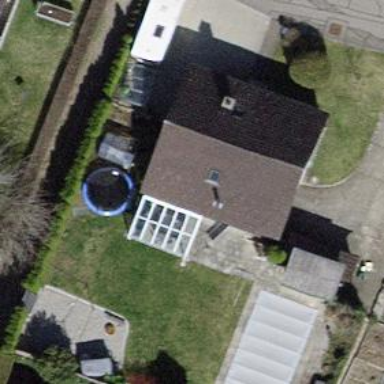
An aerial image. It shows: Gabled roofed house.